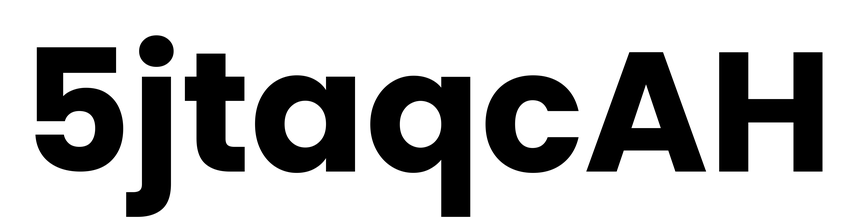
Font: Poppins-Bold